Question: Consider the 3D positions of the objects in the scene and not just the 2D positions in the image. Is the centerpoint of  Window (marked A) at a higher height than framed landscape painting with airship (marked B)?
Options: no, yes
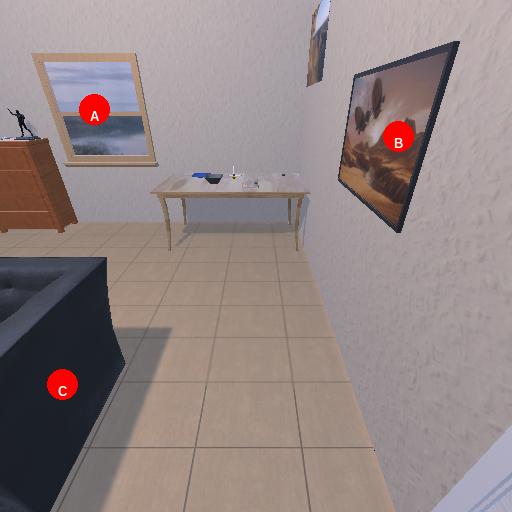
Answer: no